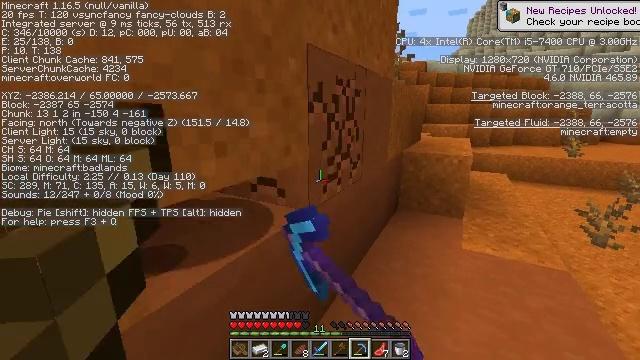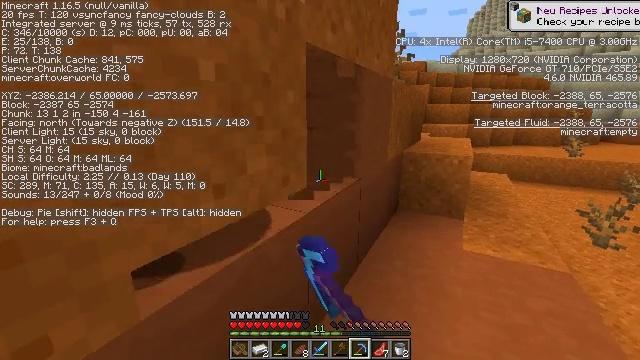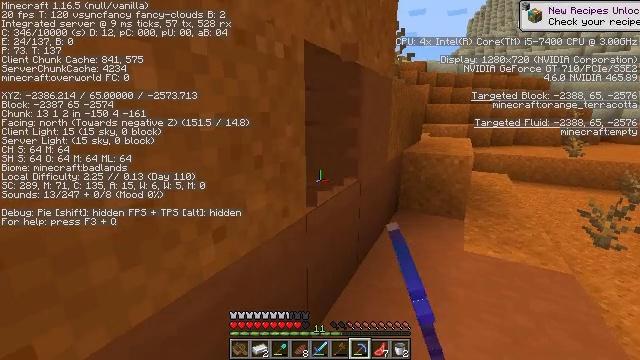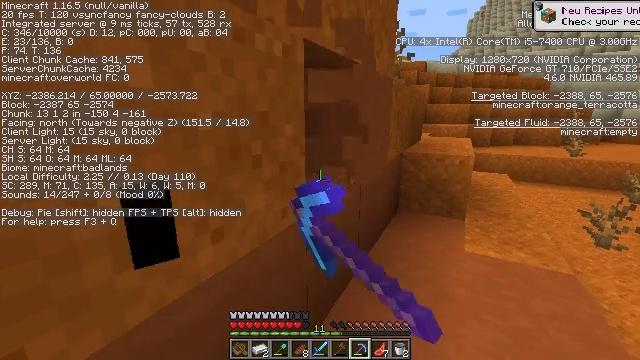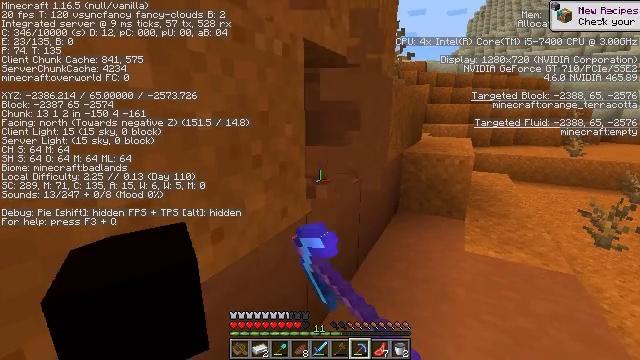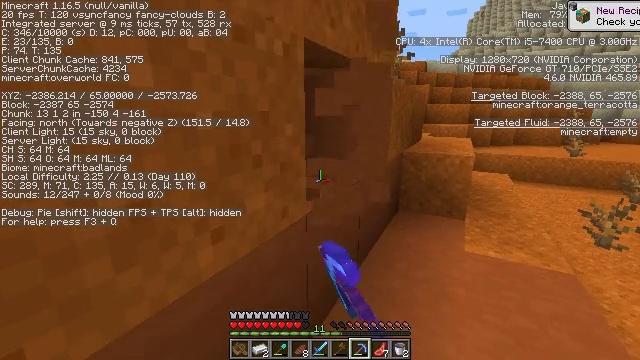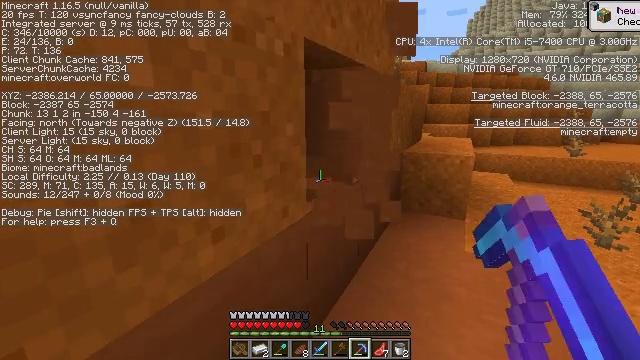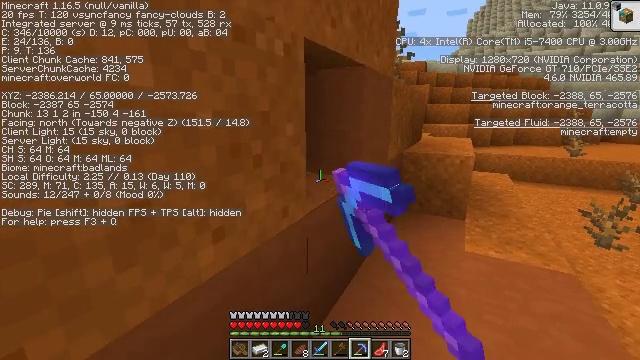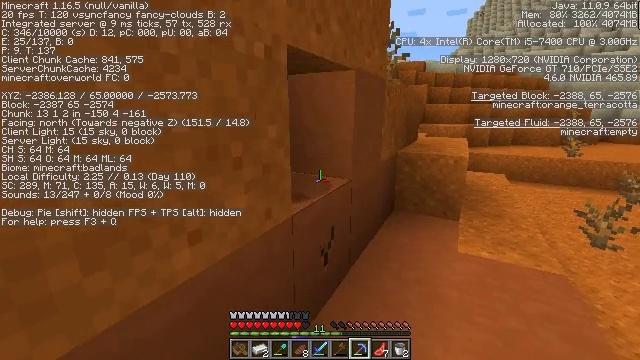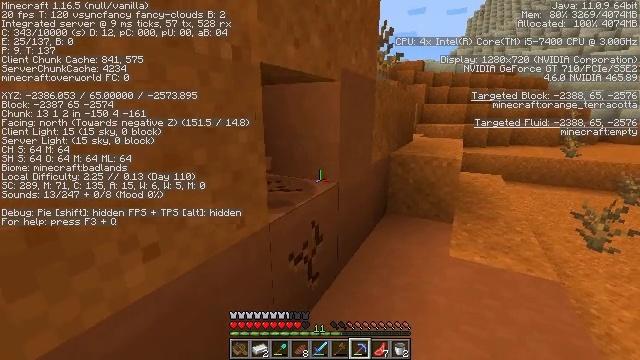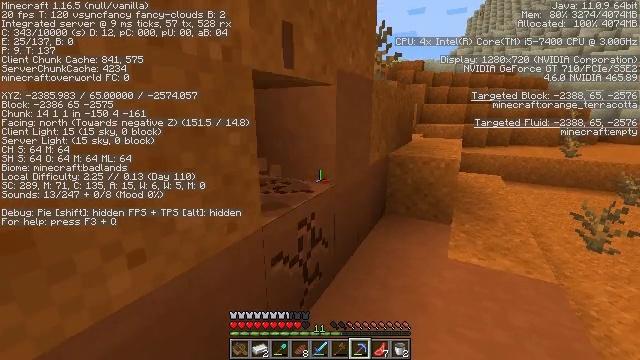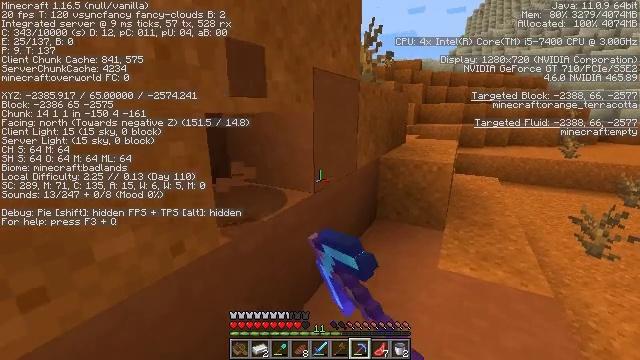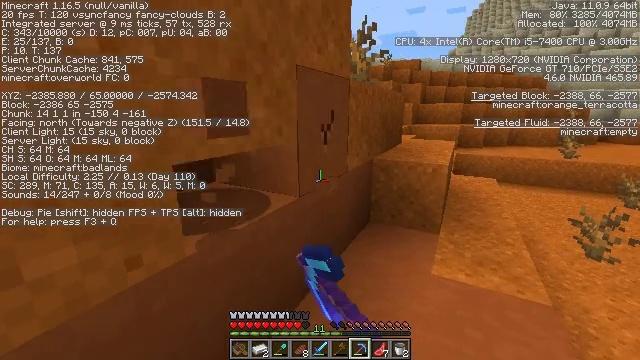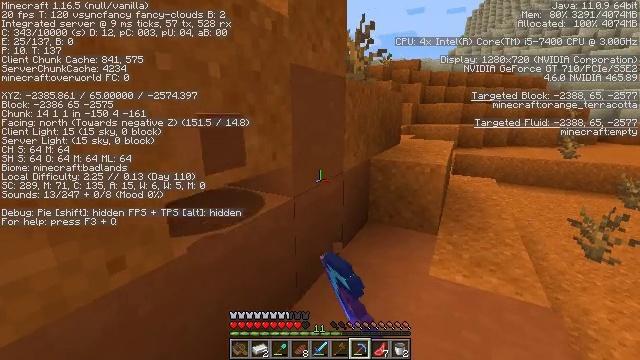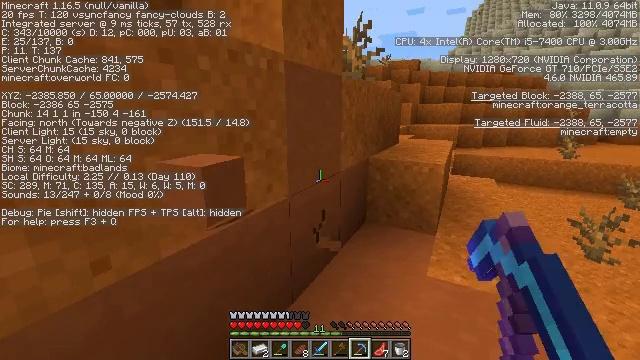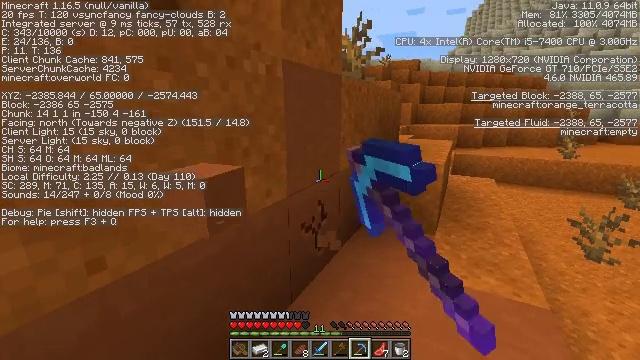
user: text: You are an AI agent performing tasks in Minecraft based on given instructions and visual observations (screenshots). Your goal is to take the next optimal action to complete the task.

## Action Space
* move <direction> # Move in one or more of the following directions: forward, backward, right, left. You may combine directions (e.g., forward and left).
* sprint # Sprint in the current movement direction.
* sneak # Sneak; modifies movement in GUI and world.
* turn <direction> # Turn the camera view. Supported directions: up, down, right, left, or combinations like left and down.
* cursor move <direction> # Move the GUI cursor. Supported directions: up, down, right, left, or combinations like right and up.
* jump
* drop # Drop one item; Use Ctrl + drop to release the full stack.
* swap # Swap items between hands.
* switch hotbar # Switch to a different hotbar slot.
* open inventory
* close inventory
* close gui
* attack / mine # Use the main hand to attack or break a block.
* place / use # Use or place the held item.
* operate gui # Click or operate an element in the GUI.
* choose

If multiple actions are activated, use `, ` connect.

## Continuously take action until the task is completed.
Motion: motion action
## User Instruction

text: Break the orange terracotta for materials.
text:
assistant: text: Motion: attack / mine
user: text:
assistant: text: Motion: attack / mine
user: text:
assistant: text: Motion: attack / mine
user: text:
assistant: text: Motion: attack / mine
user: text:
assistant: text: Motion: attack / mine
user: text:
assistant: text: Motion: attack / mine
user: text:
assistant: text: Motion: attack / mine
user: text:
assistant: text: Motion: move right, attack / mine
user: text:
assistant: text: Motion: move forward and move right, attack / mine
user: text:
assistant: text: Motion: move forward and move right, attack / mine
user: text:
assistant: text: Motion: move forward and move right, attack / mine
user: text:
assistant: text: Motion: attack / mine
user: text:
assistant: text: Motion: attack / mine
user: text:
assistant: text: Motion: attack / mine
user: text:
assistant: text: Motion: attack / mine
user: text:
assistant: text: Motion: attack / mine
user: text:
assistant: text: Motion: attack / mine
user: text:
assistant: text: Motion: turn down, attack / mine
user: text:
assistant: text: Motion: turn down, attack / mine
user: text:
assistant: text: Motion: attack / mine
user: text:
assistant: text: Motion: attack / mine
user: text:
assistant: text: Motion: attack / mine
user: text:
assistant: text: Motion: attack / mine
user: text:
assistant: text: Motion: attack / mine
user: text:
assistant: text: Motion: attack / mine
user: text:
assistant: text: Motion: attack / mine
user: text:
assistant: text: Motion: attack / mine
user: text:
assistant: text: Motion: turn right and down, attack / mine
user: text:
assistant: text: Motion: turn right and down, attack / mine
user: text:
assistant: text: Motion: turn right and down, attack / mine